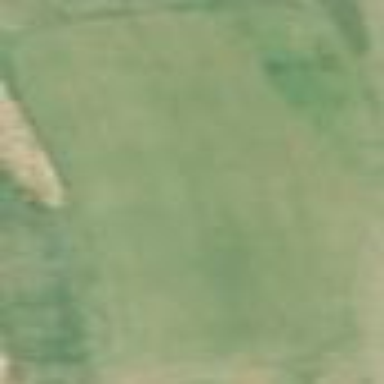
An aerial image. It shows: Grassy area used as driving range for golf.